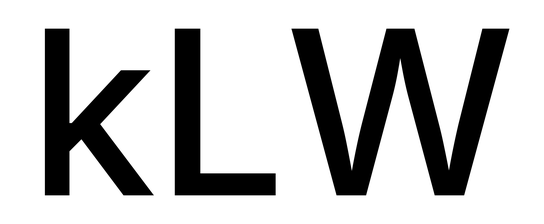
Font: Inter_Medium